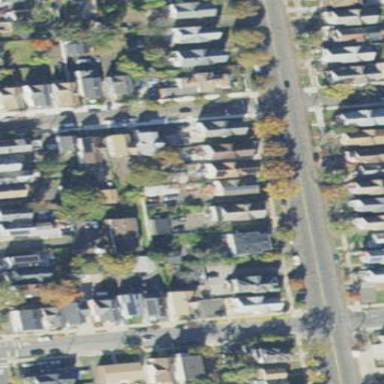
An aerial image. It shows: Sidewalk.